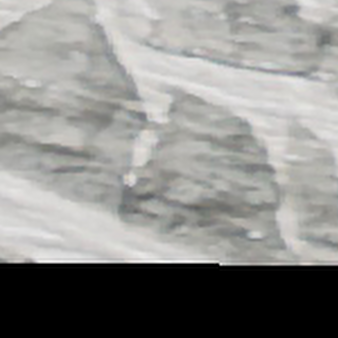
Label: other